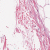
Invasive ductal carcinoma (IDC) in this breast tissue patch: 0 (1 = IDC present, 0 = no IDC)